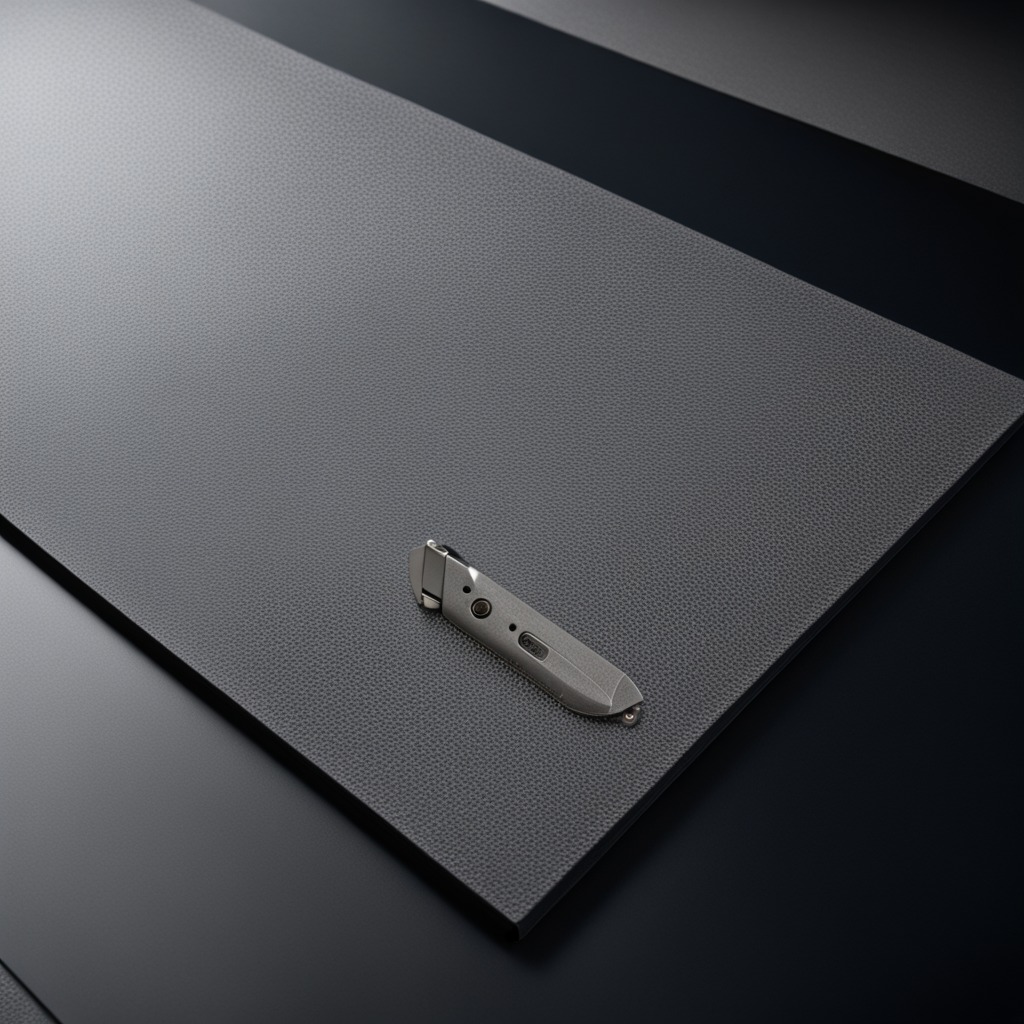
A utility knife is lying on the tabletop.